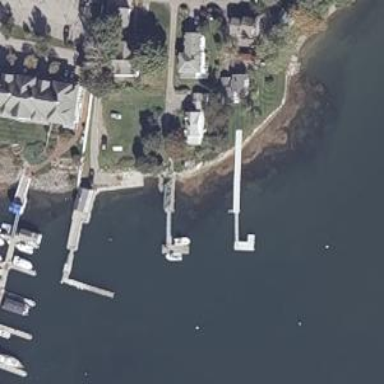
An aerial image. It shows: Man-made pier.